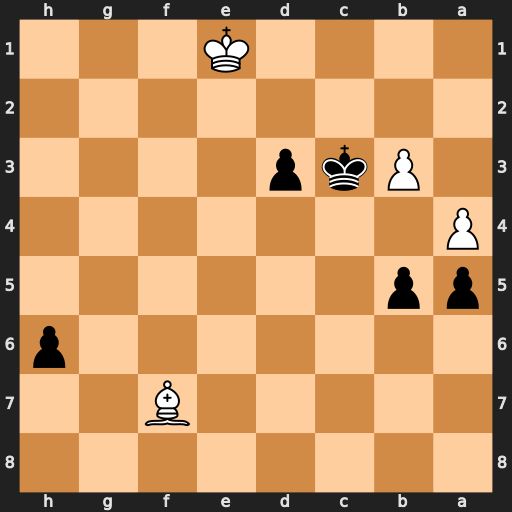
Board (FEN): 8/5B2/7p/pp6/P7/1Pkp4/8/4K3
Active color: b
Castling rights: -
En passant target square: -
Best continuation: Kc2 Bg6 b4